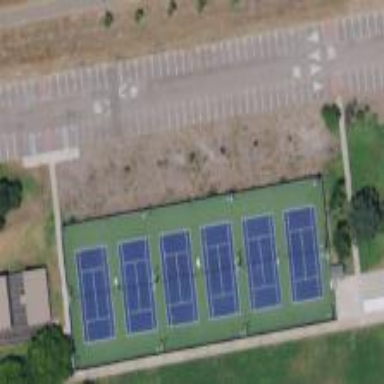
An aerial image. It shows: Tennis court on pitch designated for leisure land.